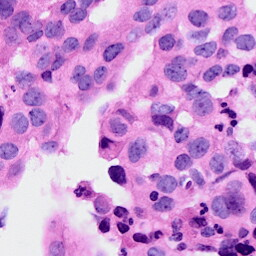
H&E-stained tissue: Breast